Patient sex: M
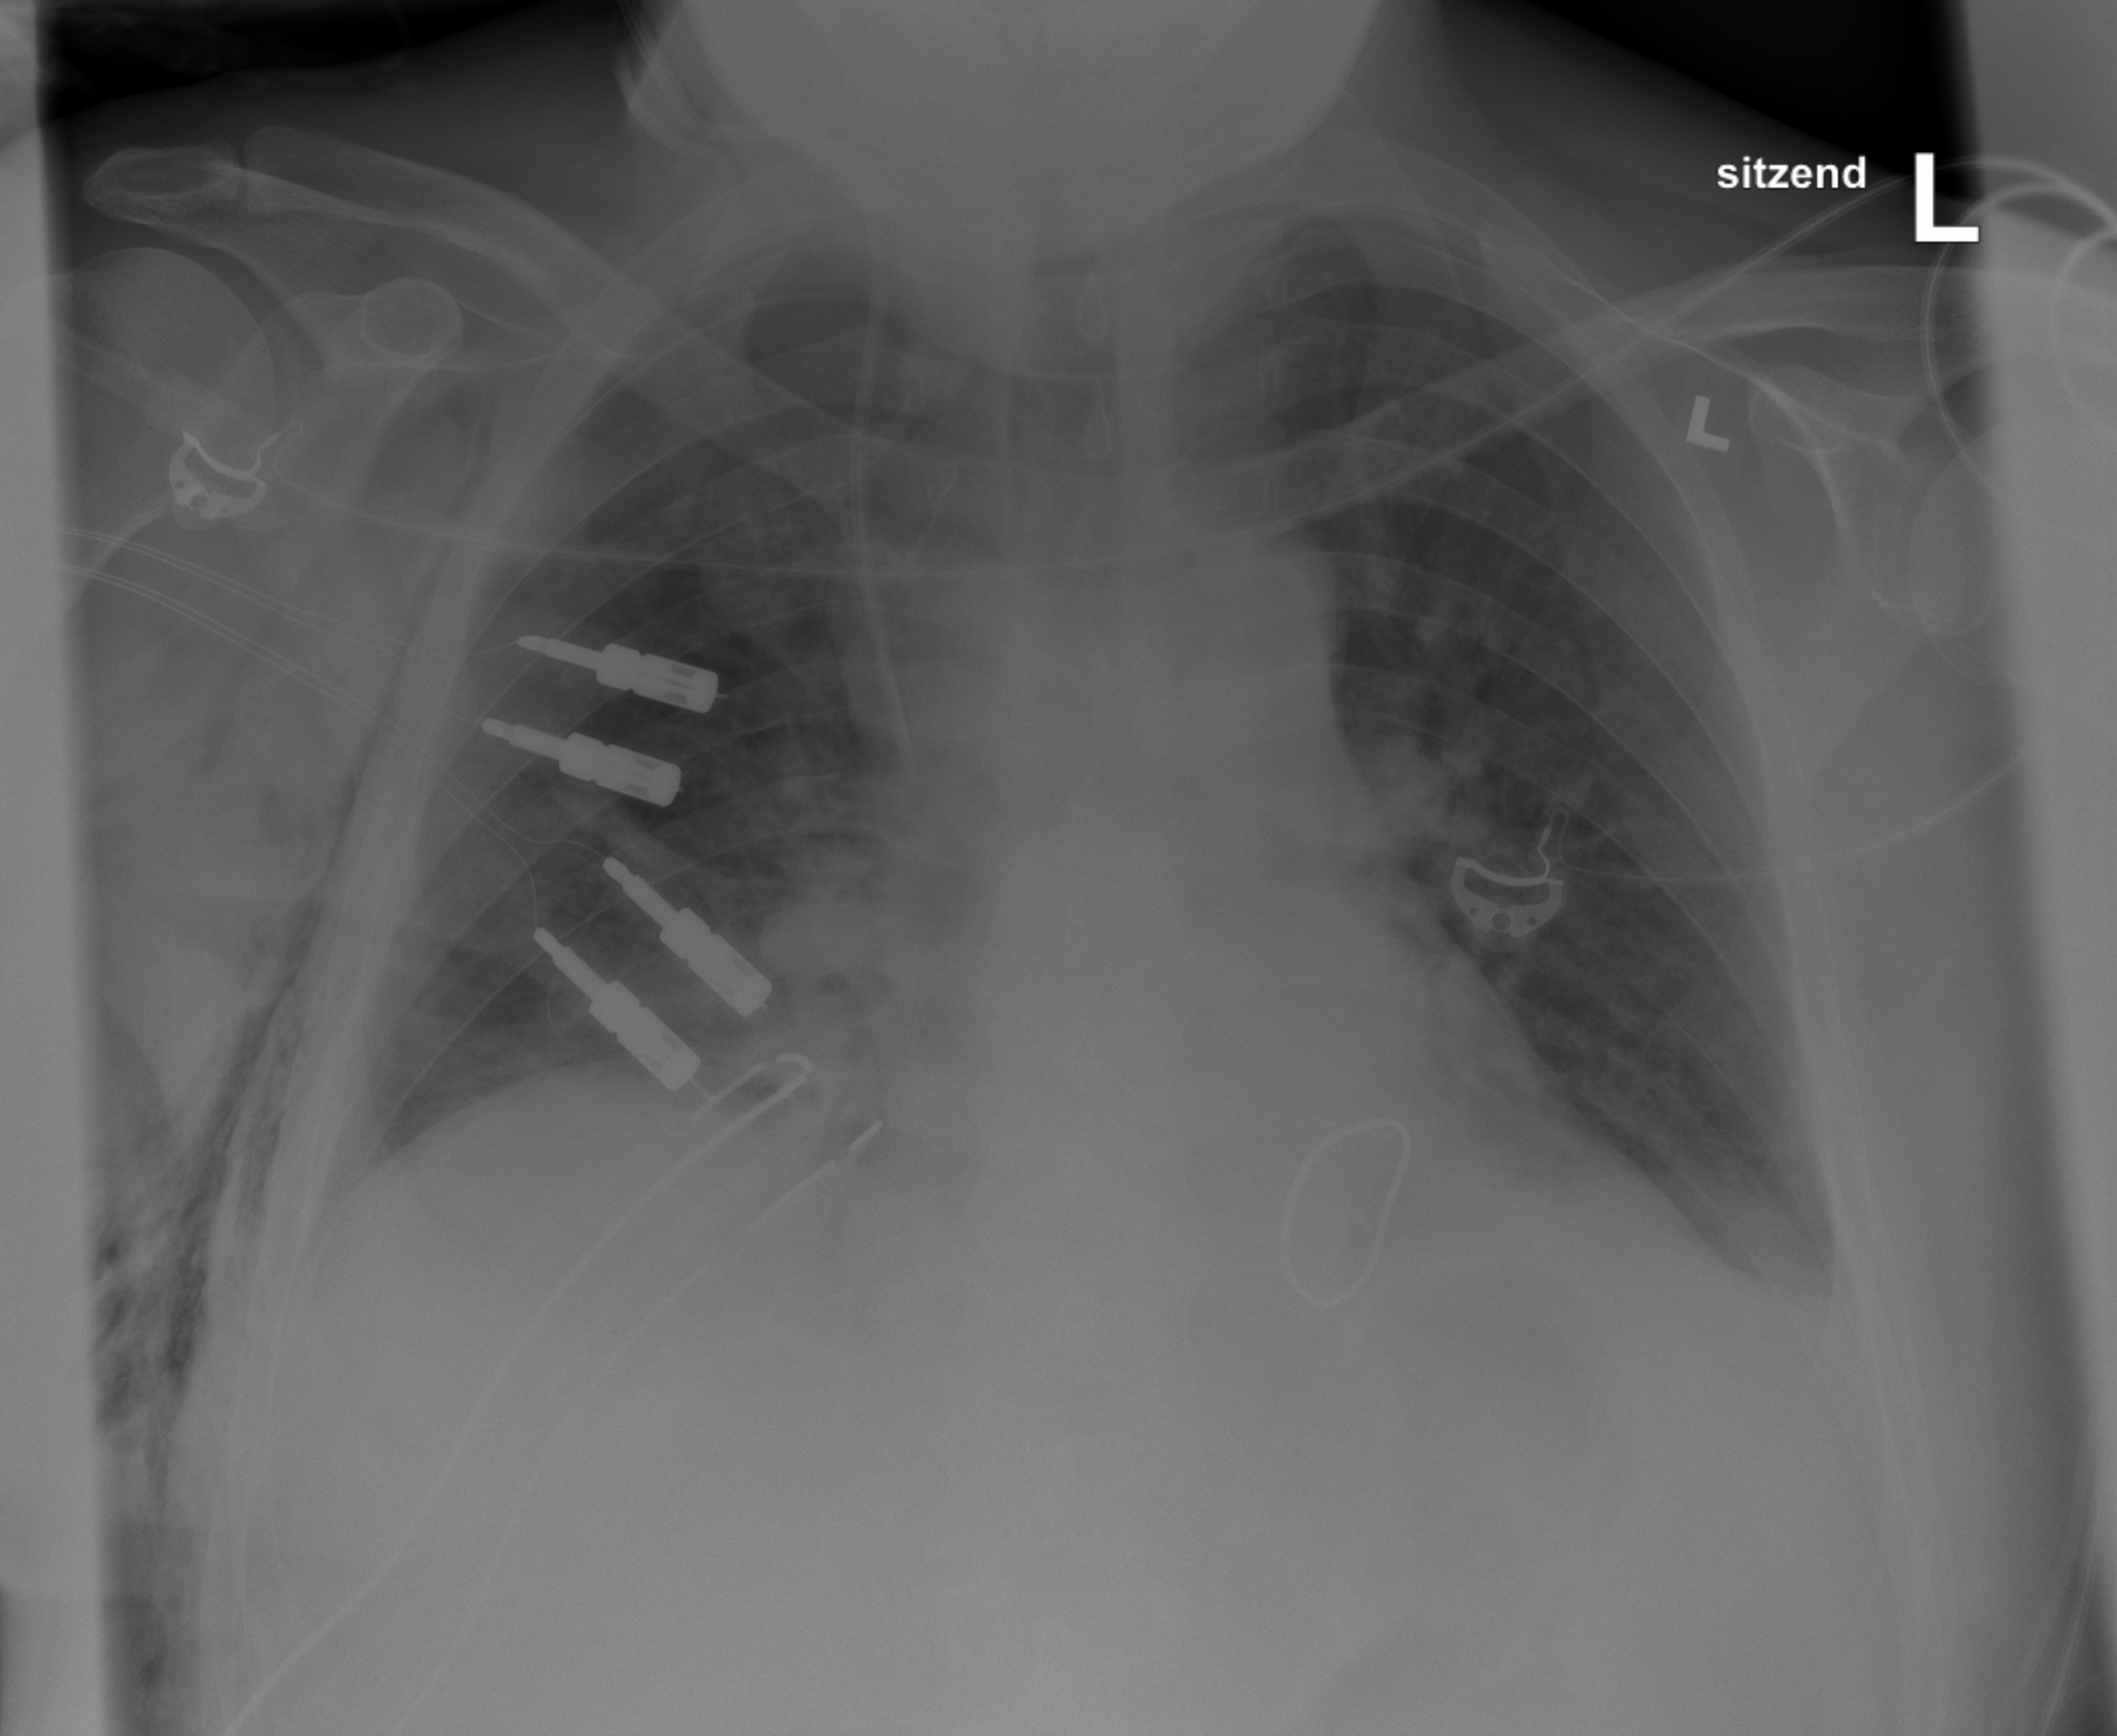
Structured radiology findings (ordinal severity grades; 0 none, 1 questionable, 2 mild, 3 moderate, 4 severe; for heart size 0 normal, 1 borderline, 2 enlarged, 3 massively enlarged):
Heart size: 2
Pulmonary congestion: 2
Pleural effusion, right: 0
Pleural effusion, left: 2
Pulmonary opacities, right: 2
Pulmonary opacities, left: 0
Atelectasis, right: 2
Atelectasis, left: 2